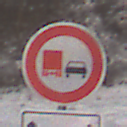
Verkehrszeichen: UeberholverbotKraftfahrzeuge
Zusatzzeichen unten: LaengeEinerStrecke1
Umgebung: Outdoor, Nature
Tageszeit: MorningAfternoon
Wetter: PartlyCloudy
Licht: Natural
Jahreszeit: Winter
Kontrast: HighContrast